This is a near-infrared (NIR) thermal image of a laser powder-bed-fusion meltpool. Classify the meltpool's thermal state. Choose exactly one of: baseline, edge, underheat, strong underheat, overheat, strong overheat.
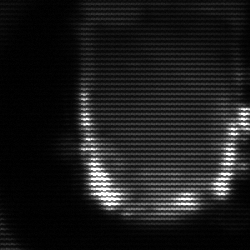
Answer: baseline